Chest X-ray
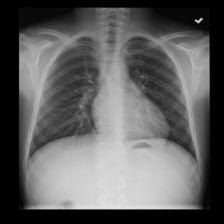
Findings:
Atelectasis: negative
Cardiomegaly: negative
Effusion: negative
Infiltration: negative
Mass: negative
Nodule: negative
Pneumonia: negative
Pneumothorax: negative
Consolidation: negative
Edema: negative
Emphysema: negative
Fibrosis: negative
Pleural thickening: negative
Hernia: negative